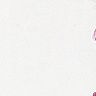
Metastatic tissue present: no